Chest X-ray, AP view. Patient: 35 years old, sex F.
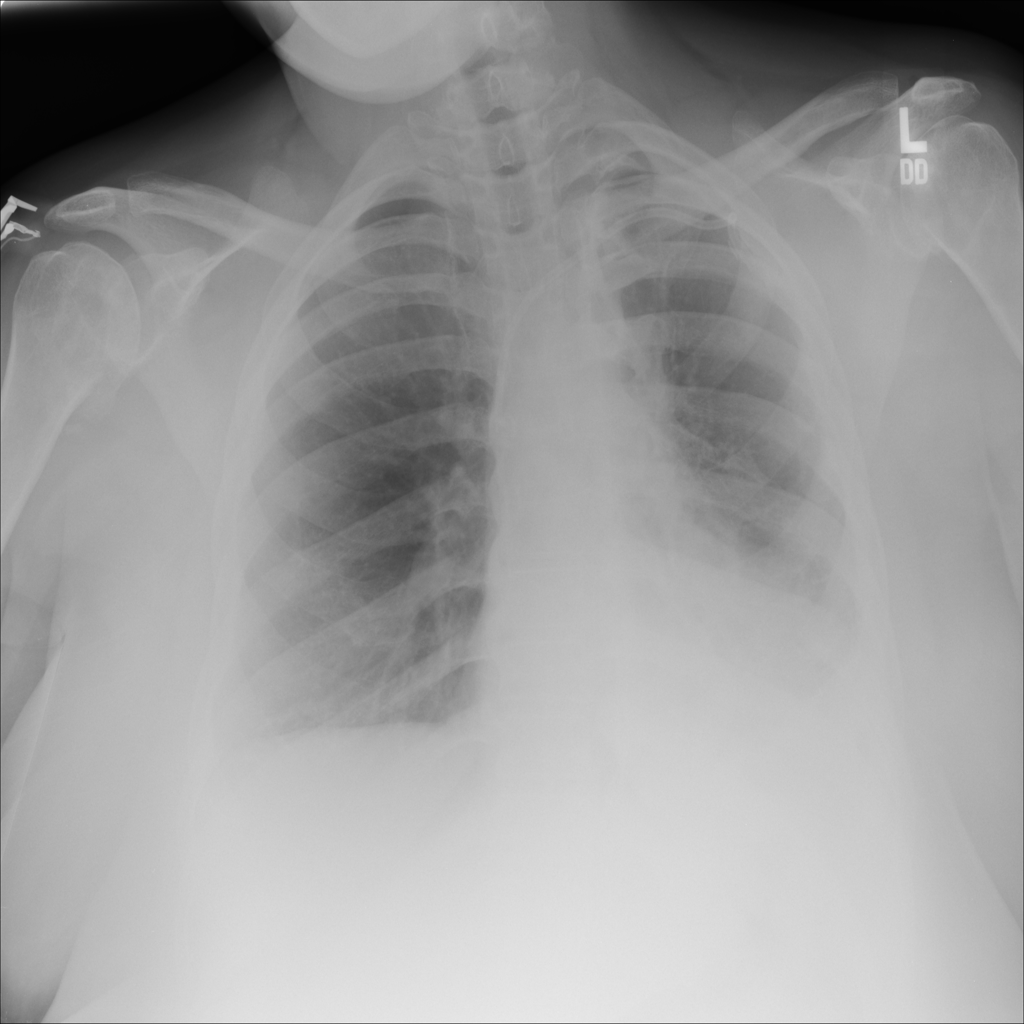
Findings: Atelectasis, Consolidation, Infiltration